Question: I have a rails DB and I noticed some save errors when putting a lot of text into text areas.
I checked and for some reason they've been created as either text or varchar but with limits of 255, here's the viewer from a DB client.

I tried the below migration to see if it would change to text with no limit however it's not had any effect:
'''
change_column :investors, :notes, :text
change_column :investors, :has_property_notes, :text
change_column :investors, :jv_partner_notes, :text
'''
Other text fields don't seem to have this problem. Any suggestions would be greatly appreciated!
Thanks
Nick
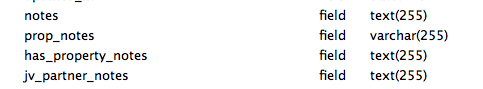
Answer: Use limit nil for stubborn databases. Also you should put this in a new migration.
'''
change_column :investors, :notes, :text, :limit => nil
change_column :investors, :has_property_notes, :text, :limit => nil
change_column :investors, :jv_partner_notes, :text, :limit => nil
'''